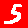
Digit: 5